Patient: sex M, age 66
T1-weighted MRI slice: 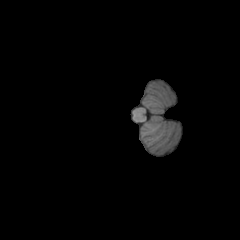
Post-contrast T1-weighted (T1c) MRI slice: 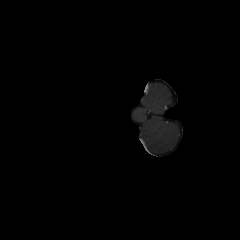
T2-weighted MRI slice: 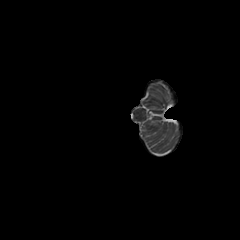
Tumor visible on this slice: no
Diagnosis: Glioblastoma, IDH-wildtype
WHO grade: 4